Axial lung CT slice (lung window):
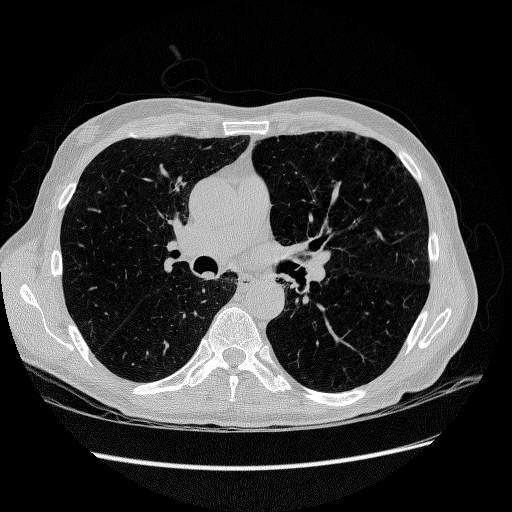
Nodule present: no